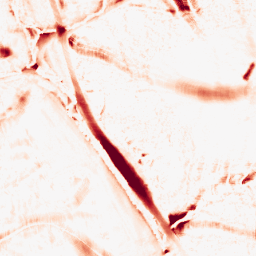
Category: morphological
Decomposition family: morphological_ellipse
Decomposition parameters: operation: opening
width: 30
height: 30
Upsampling method: linear_exact
Upsampling parameters: scale: 4
Upsampling scale: 4